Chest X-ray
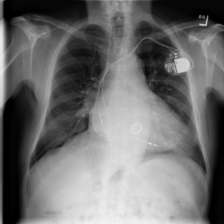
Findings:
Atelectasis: negative
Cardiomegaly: negative
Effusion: negative
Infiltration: negative
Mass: negative
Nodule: negative
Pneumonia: negative
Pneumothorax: negative
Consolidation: negative
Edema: negative
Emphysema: negative
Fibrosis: negative
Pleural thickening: negative
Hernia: negative